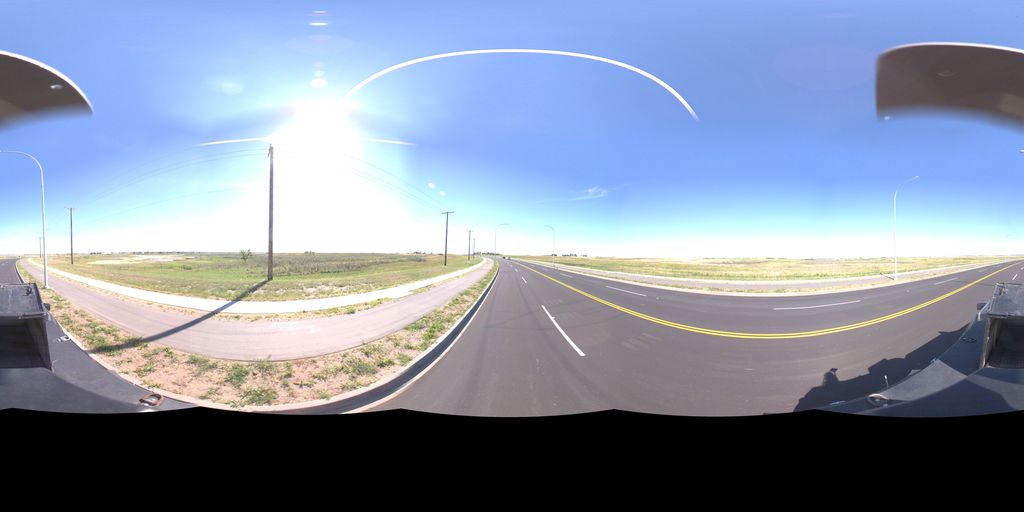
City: saskatoon